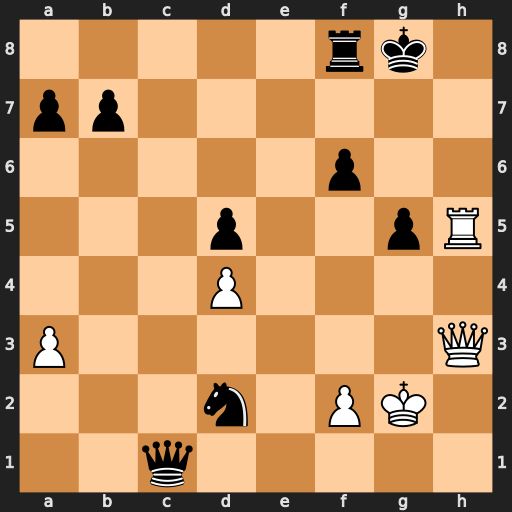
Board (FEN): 5rk1/pp6/5p2/3p2pR/3P4/P6Q/3n1PK1/2q5
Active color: w
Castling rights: -
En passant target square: -
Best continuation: Rh8+ Kf7 Qd7+ Kg6 Qh7#